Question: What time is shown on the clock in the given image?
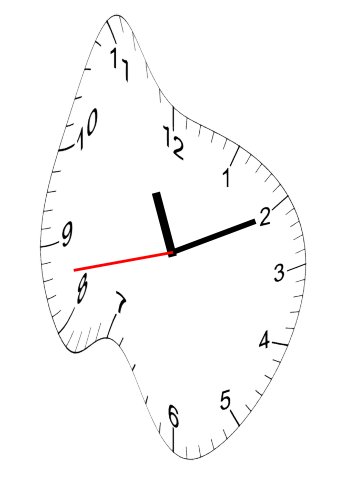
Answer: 11:10:43